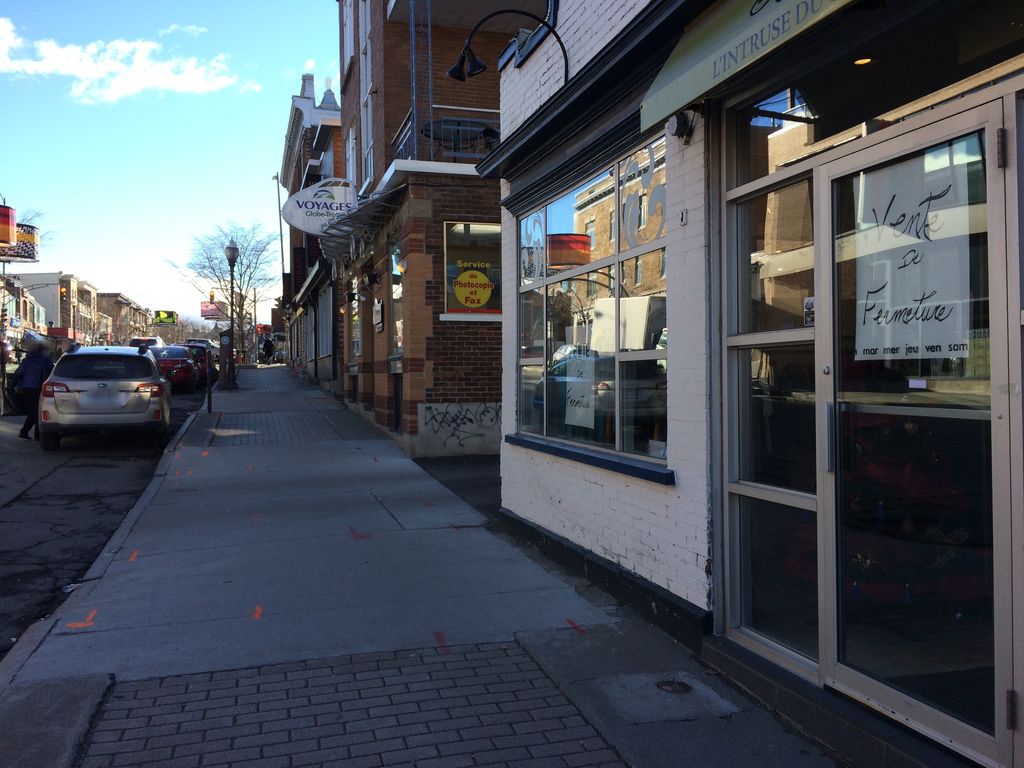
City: quebec_city